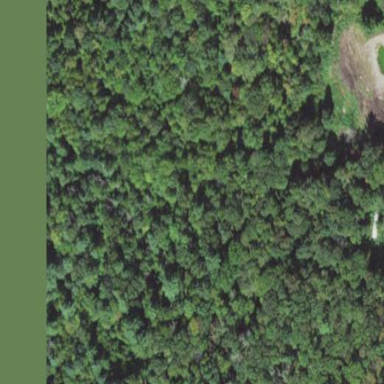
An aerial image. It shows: Mixed woodland area with various types of leaves.